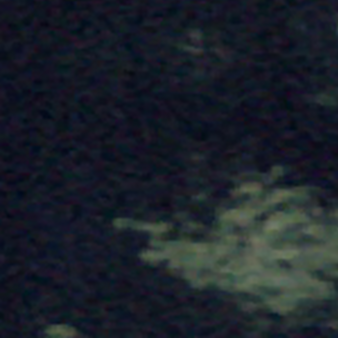
Label: other